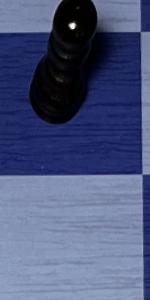
Label: Empty